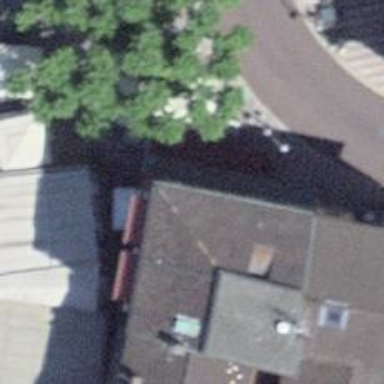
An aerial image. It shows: Bar.